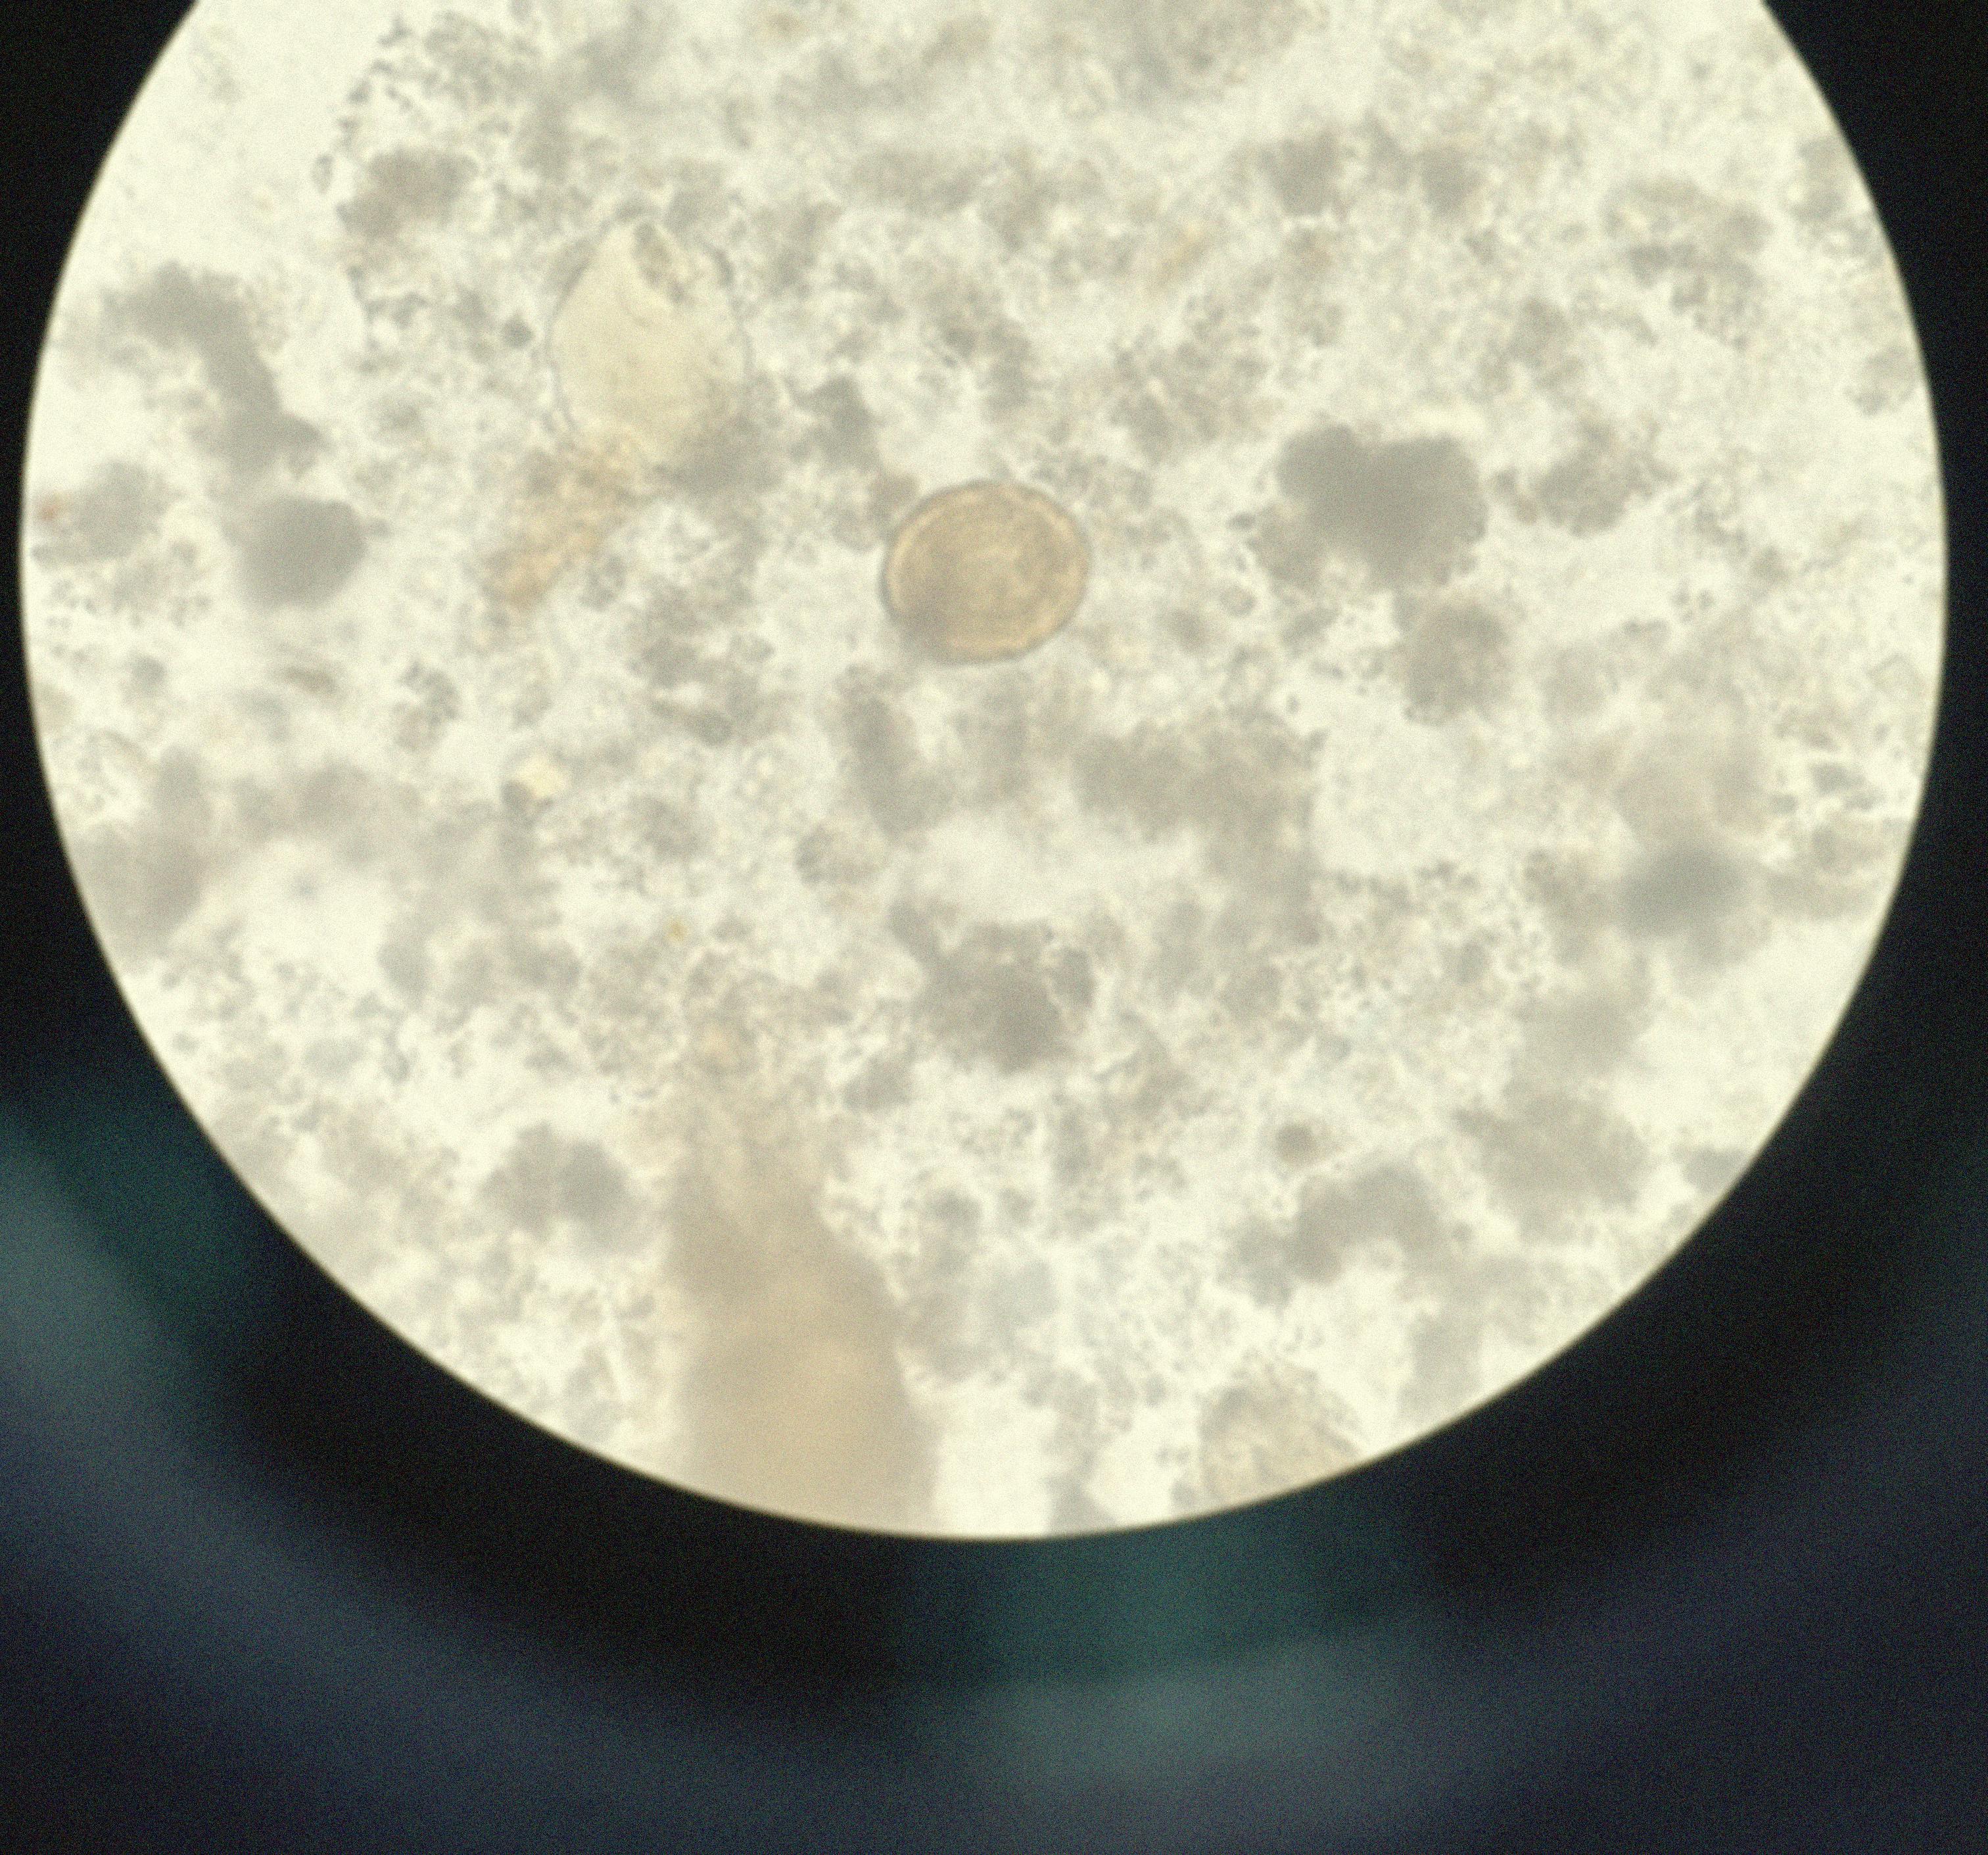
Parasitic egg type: Ascaris lumbricoides